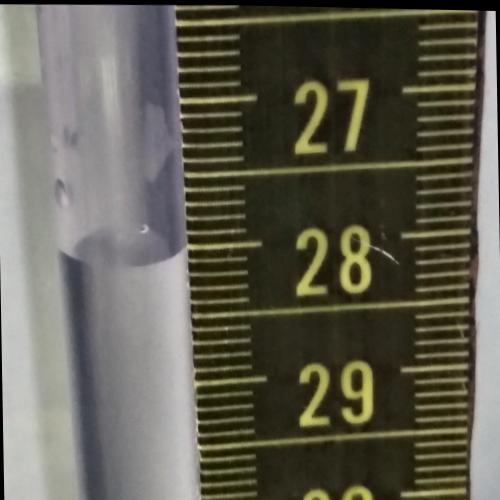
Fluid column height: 28.0 cm